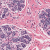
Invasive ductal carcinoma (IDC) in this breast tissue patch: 0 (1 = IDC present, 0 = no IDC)